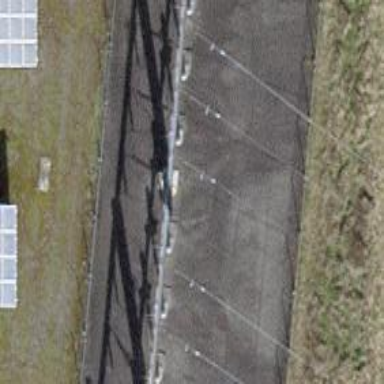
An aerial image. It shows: Power line in the image.